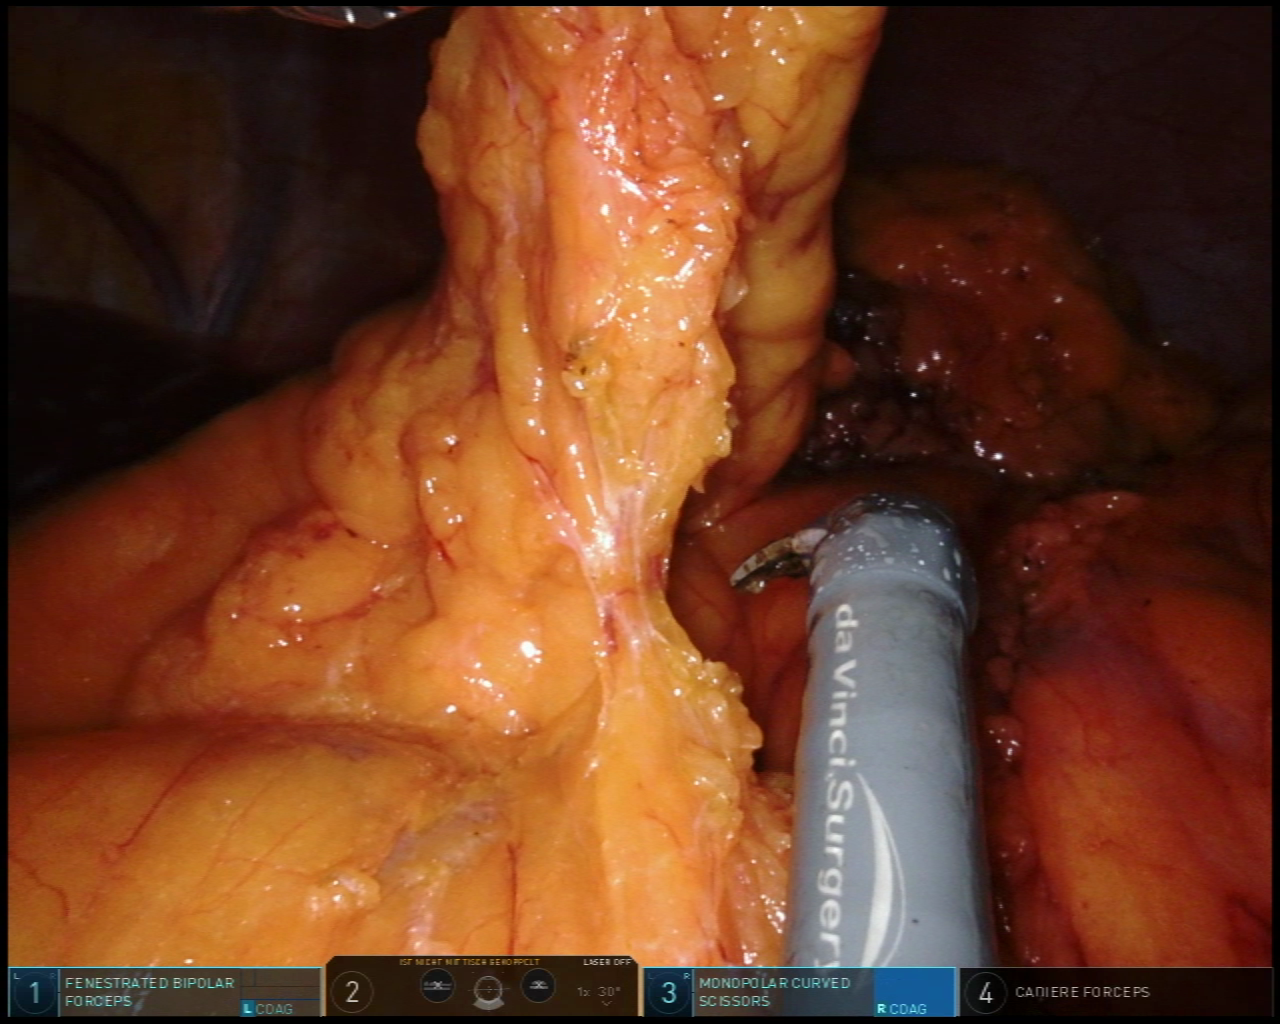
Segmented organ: liver
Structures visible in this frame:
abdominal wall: yes
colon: no
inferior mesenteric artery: no
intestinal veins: no
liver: yes
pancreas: no
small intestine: no
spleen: no
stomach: no
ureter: no
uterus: no
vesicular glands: no